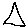
Label: triangle